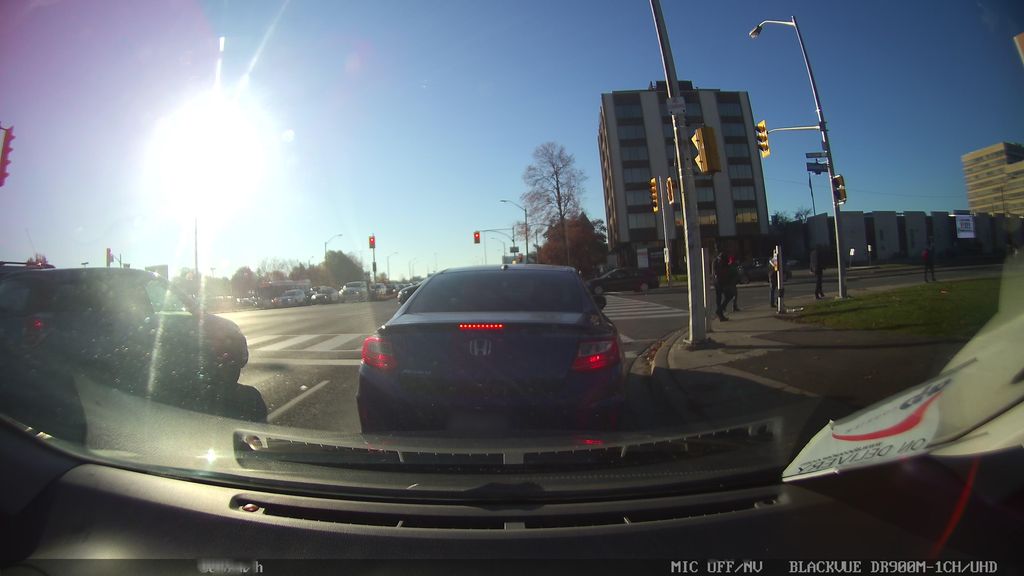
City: toronto